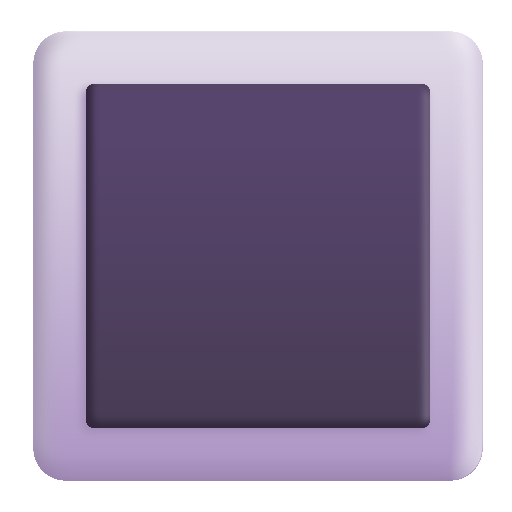
white square button color